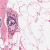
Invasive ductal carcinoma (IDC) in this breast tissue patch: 0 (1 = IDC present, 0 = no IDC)